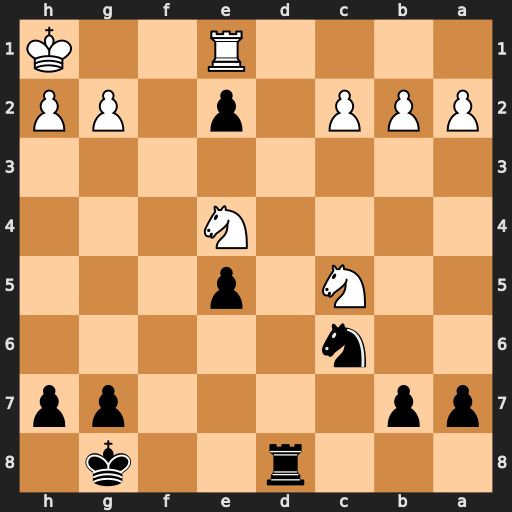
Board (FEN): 3r2k1/pp4pp/2n5/2N1p3/4N3/8/PPP1p1PP/4R2K
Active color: b
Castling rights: -
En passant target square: -
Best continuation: Rd1 Nd3 Nb4 Nc3 Nxd3